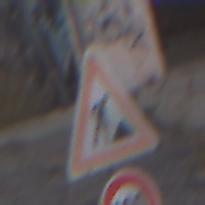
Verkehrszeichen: Arbeitsstelle
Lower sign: Geschwindigkeit130
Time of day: SunriseSunset
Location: Outdoor (Suburban)
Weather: PartlyCloudy
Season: NotSpecified
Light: Natural